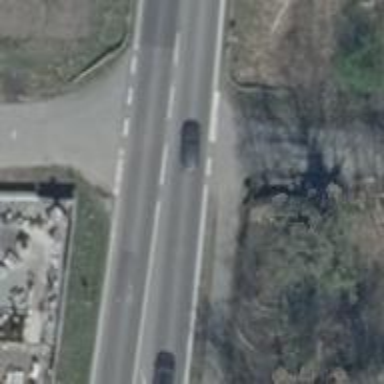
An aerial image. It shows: Unclassified road with asphalt surface.